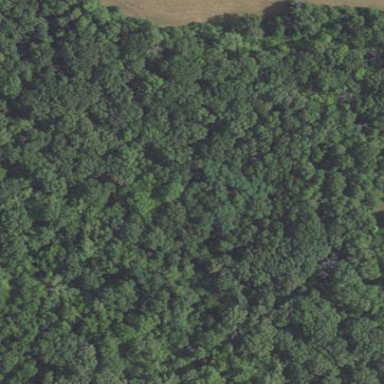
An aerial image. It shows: Evergreen woodland with needle-leaved trees.